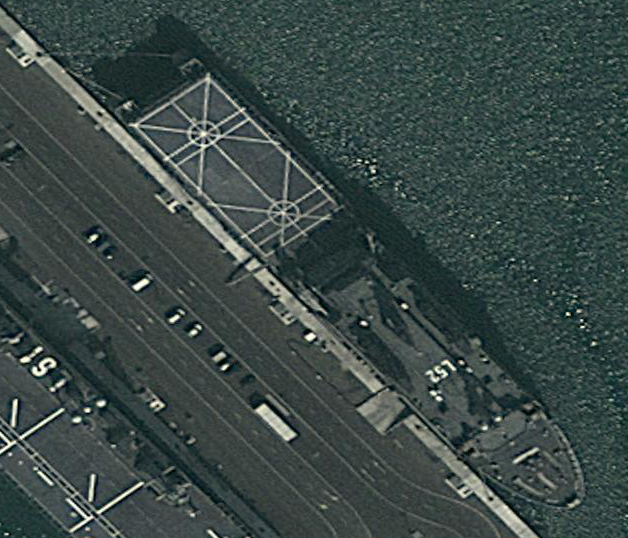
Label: combat